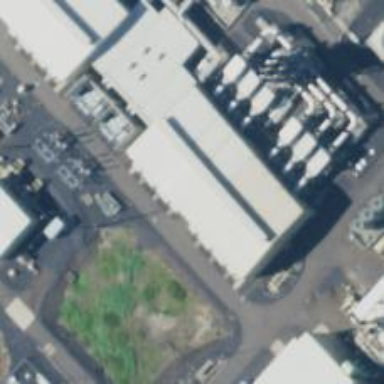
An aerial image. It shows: Gas-powered generator.